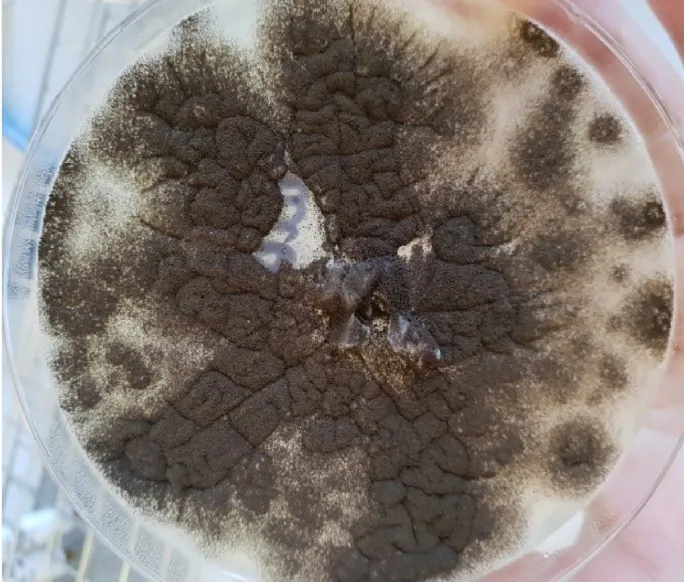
Aspergillus niger growing on Sabouraud dextrose agar. Aspergillus niger is the only pathogenic Aspergillus whose head is radiated, biserial and black at maturity.
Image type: medical_photograph (skin_photograph)